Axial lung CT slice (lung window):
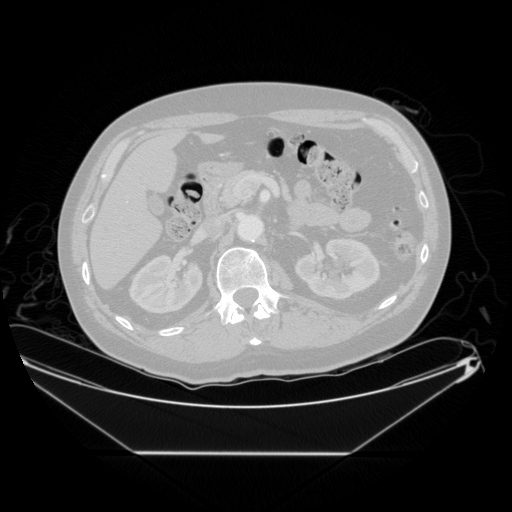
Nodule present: no